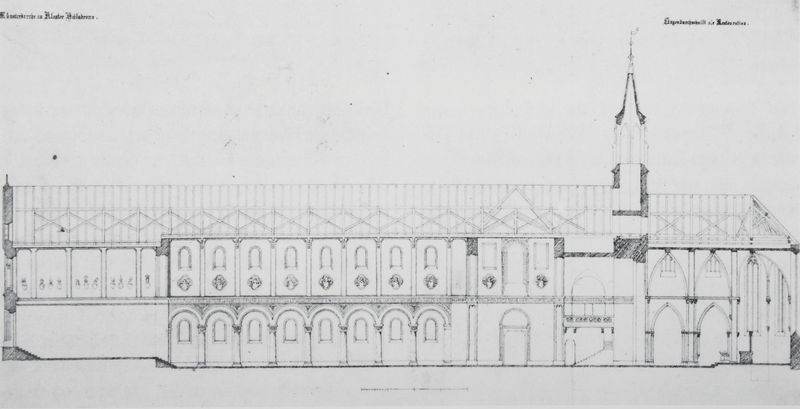
Titel: Münsterkirche in Heilsbronn, Längsschnitt, Restaurierungsvorschlag
Künstler: Friedrich von Gärtner
Standort: München
Institution: Architekturmuseum der Technischen Universität
Schlagwörter: weiß, fenster, grau, schwarz, skizze, säule, säulen, tür, zeichnung, dach, gebäude, architektur, kirche, gotik, turm, turmspitze, schiff, schrift, bogen, fassade, türen, sigantur, rundbogen, treppen, seitenansicht, balken, tor, zinnen, bögen, eingang, glockenturm, kreuz, gross, schwarzweiß, text, bleistift, entwurf, tinte, arkaden, kathedrale, tore, kirchenschiff, obergarden, spitzbogen, spitzbögen, apsis, rundbögen, romanik, chor, geschosse, plan, gothik, tpr, querschnitt, bau, legende, geschoss, zinne, kaserne, säulengang, grundriss, bauwerk, aufriss, bauplan, tonnengewölbe, stallungen, vierung, gebäudeplan, wetterhahn, dachreiter, medaillons, technisch, arkadenzone, archiktektur, kapitelle4, sbogen, säzlen, t, zwei etagen